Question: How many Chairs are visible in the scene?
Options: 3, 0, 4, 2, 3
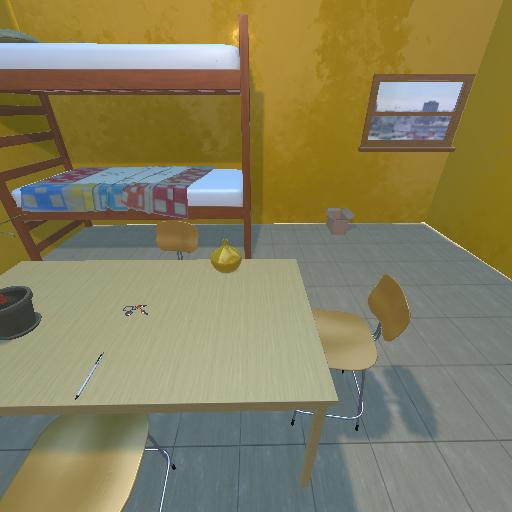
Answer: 3